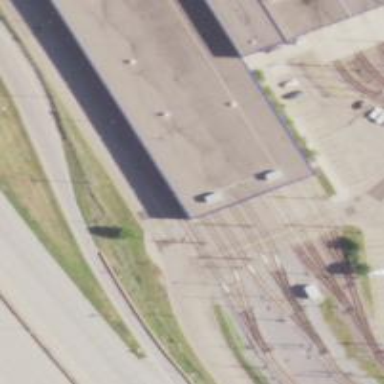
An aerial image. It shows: Light rail yard with electrified contact lines.